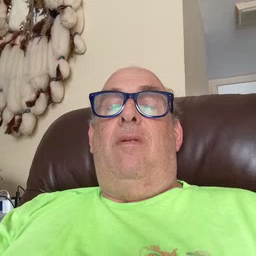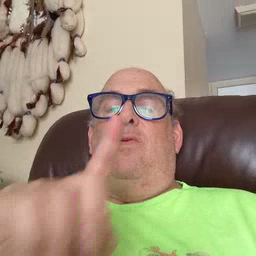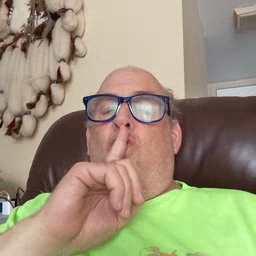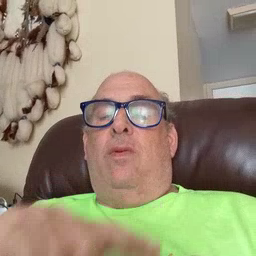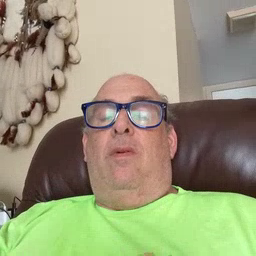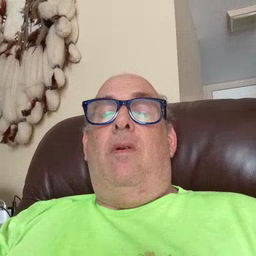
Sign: shhh